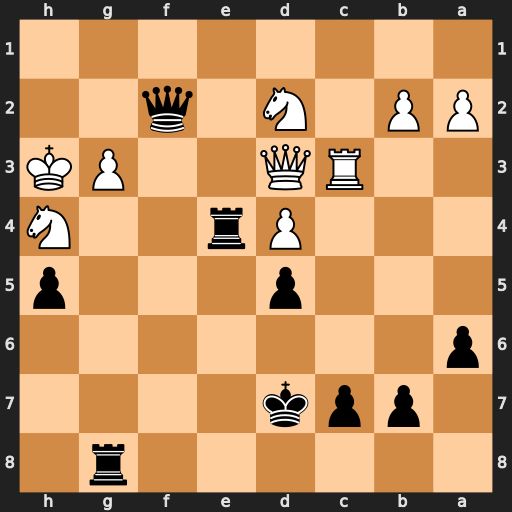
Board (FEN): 6r1/1ppk4/p7/3p3p/3Pr2N/2RQ2PK/PP1N1q2/8
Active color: b
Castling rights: -
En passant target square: -
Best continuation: Rxh4+ gxh4 Qg2#